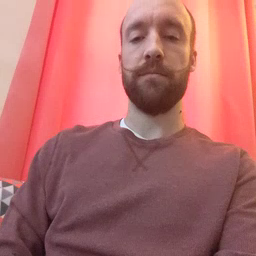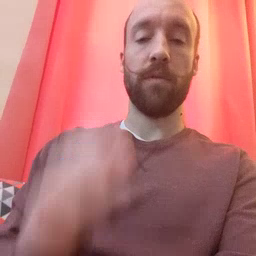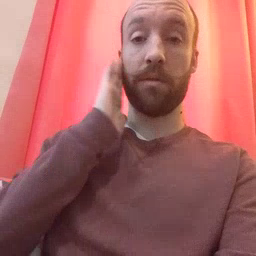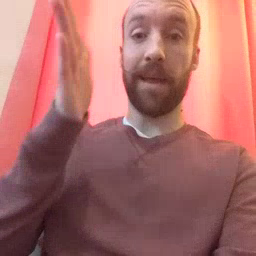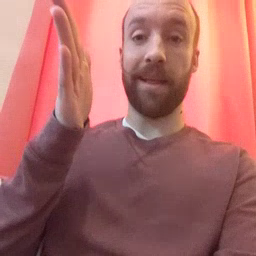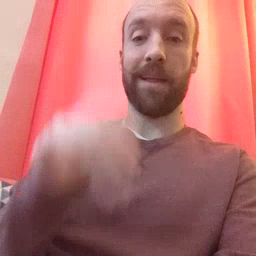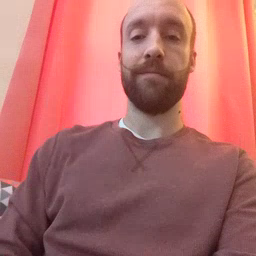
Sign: will